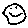
Label: smiley face